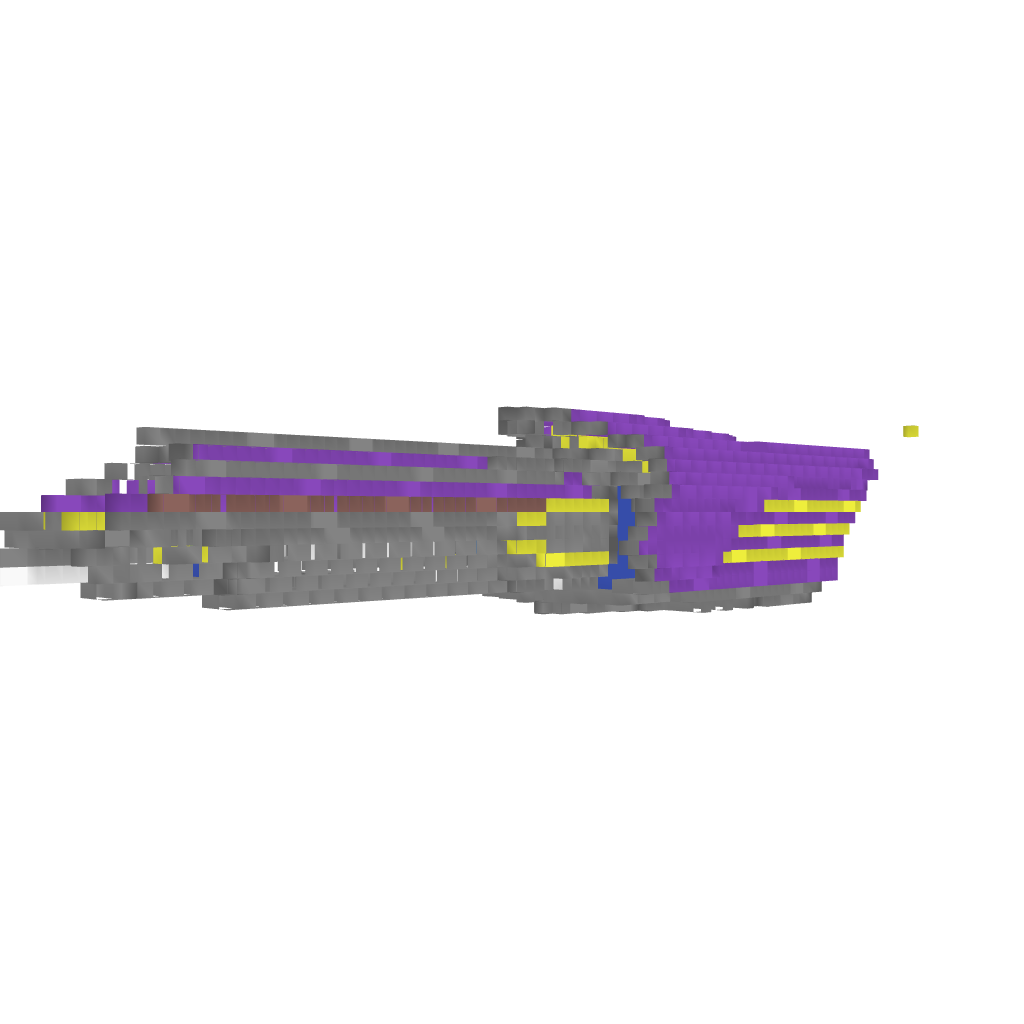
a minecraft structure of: Sentry-Class Light Destroyer bad low quality